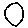
Label: circle